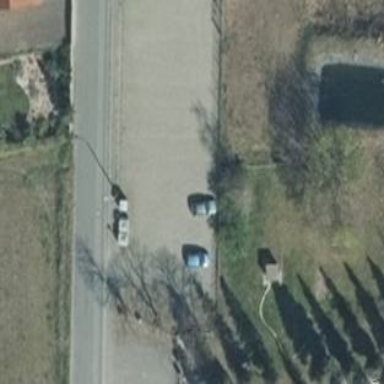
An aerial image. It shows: Parking area with grass paver surface.